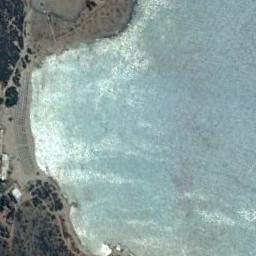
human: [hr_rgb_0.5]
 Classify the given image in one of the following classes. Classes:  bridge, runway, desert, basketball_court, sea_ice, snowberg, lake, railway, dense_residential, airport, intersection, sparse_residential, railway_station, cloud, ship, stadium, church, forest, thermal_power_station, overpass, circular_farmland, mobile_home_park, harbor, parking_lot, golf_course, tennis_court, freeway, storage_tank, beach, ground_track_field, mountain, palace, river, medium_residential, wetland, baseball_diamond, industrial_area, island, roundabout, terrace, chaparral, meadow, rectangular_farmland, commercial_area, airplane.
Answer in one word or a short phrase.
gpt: beach